Question: I'm analyzing memory usage of my Android app with help of <URL>. Sometimes I can find strange instances of 'android.graphics.Bitmap' class, utilizing big portion of heap. Problem is what I can't find source of this bitmaps, no , no , nothing. All information what I can find for bitmap is following:

There is a field 'mBuffer' with array of image pixels, I assume. But it's in some internal Android format, not PNG.
: how can I view image represented by this bitmap from memory dump?
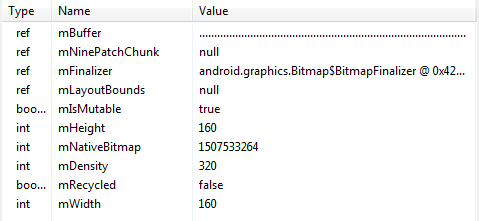
Answer: I have found a way to view such bitmaps:
- <URL>- 'Bitmap''mBuffer'- '.data'- '.data'- - -
At that point you should already observe preview of original image. If you didn't, you can try to change some other parameters in dialog.
NOTE: to get a width and height of image you can look at 'mWidth' and 'mHeight' fields in MAT in attributes section as shown in image in question.